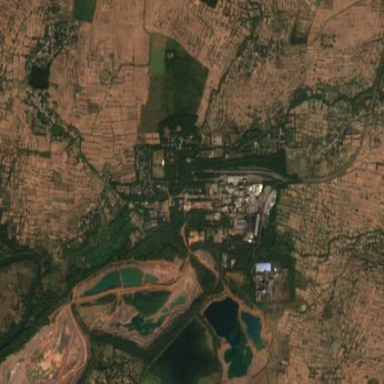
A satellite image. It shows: Industrial area with coal power plant.